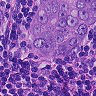
Metastatic tissue present: yes